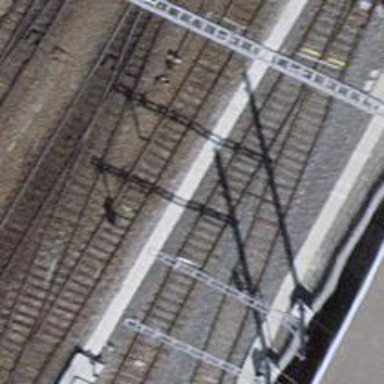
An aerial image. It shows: Bridge with single railway track electrified by contact line.